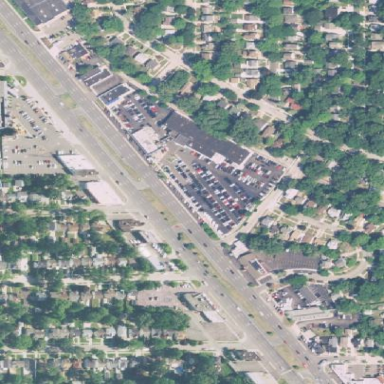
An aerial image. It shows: Retail area.